Question: '''
df = pd.DataFrame({'SKU': ['10001', '10002', '10003', '10004', '10004', '10001', '10002', '10003', '10004', '10004'],
'shop': ['s001', 's001', 's001', 's001', 's001', 's002', 's002', 's002', 's002', 's002'],
'date_start': ['01.02.2022', '21.02.2022', '15.03.2022', '20.03.2022', '20.03.2022', '01.02.2022', '21.02.2022', '15.03.2022', '20.03.2022', '20.03.2022'],
'date_end': ['02.05.2022', '03.03.2022', '23.03.2022', '30.03.2022', '22.03.2022', '02.05.2022', '03.03.2022', '23.03.2022', '30.03.2022', '22.03.2022']
})
'''
I have table like "1" on the image, and i want transforme it to the "2".
I want get date range between 'date_start' and 'date_end' in my dataframe, for every 'SKU', 'shop' and other data.

I think I should make some date generate in new column and after that open up.
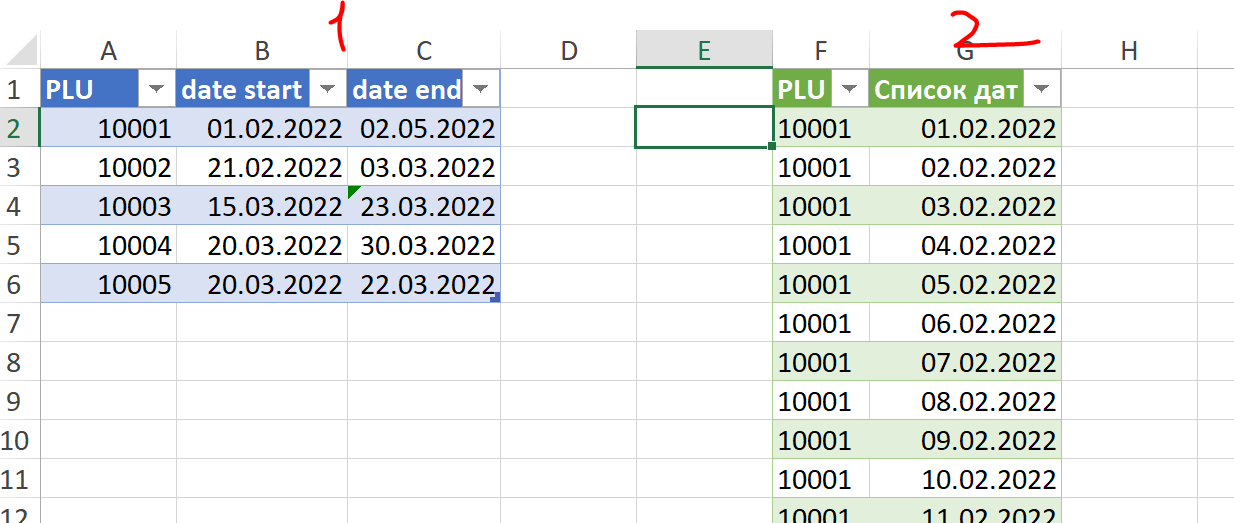
Answer: Create a date range using 'pd.date_range' for each row, then 'explode' them:
'''
df['Spisok dat'] = df.apply(lambda x: pd.date_range(pd.to_datetime(x['date_start'], dayfirst=True), pd.to_datetime(x['date_end'], dayfirst=True)), axis=1)
df = df.drop(['date_start', 'date_end'], axis=1).explode('Spisok dat').reset_index(drop=True)
'''
Output:
'''
>>> df
SKU shop Spisok dat
0 10001 s001 2022-02-01
1 10001 s001 2022-02-02
2 10001 s001 2022-02-03
3 10001 s001 2022-02-04
4 10001 s001 2022-02-05
.. ... ... ...
245 10004 s002 2022-03-29
246 10004 s002 2022-03-30
247 10004 s002 2022-03-20
248 10004 s002 2022-03-21
249 10004 s002 2022-03-22
[250 rows x 3 columns]
'''